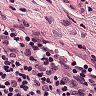
Metastatic tissue present: no